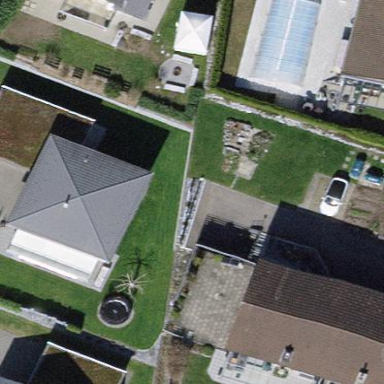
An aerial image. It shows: Detached building with pyramidal roof shape.